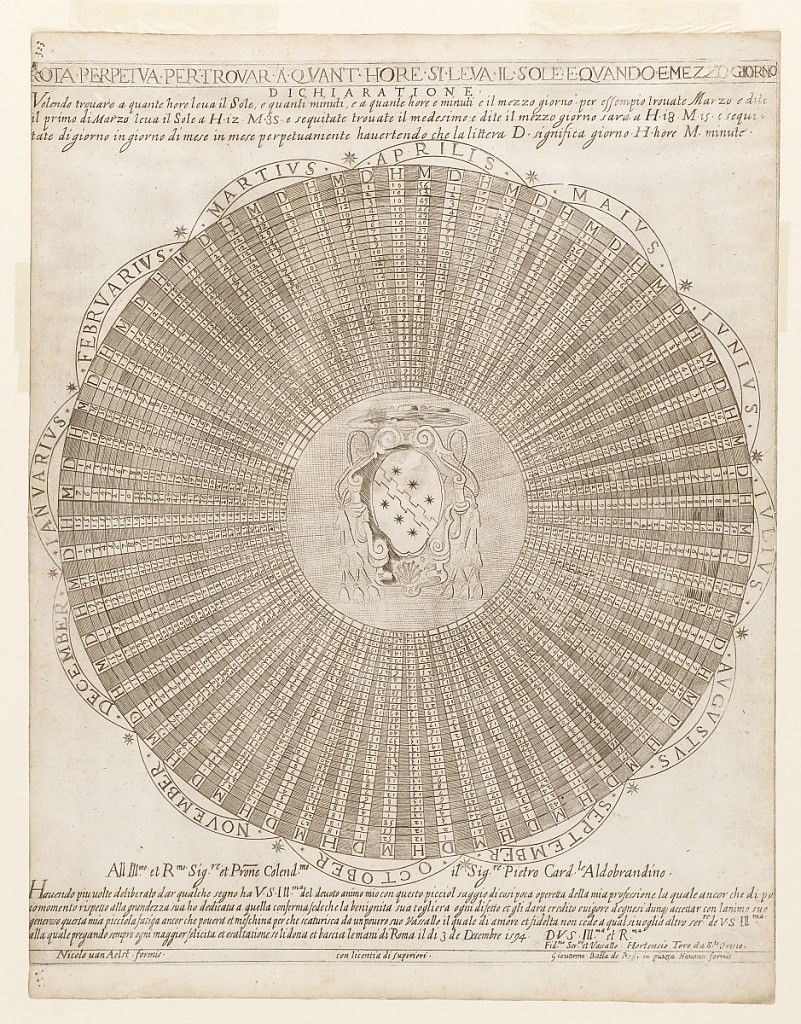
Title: Perpetual Calendar
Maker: Ortensio Toro, Italian, active 16th century
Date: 1594
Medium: Engraving on laid paper
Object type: Print
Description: Circular table, with the arms of Cardinal Ippolito Aldobrandini in center. At top, title and description, and at bottom, dedication, date and author's and publisher's names.